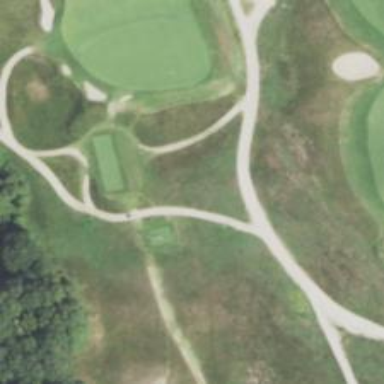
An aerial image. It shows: Path for both road and golf.